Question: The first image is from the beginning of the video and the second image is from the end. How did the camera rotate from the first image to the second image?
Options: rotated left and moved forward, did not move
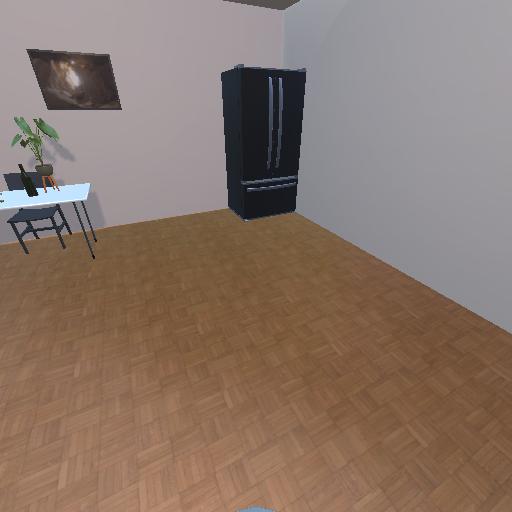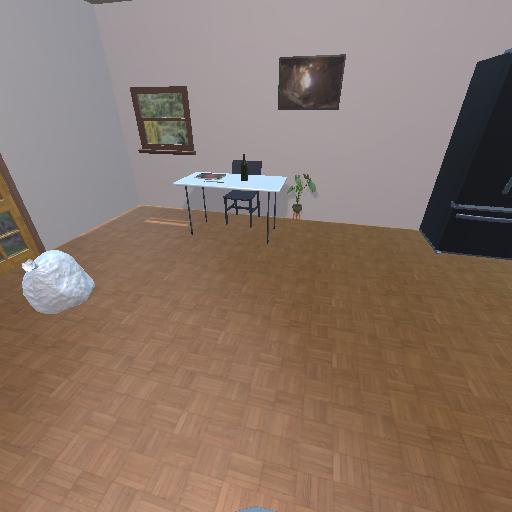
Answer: rotated left and moved forward